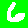
Digit: 6